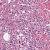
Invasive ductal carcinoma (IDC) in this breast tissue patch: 1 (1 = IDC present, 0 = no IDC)